Interaction volume radius: 5 \u00c5
Interaction volume height: 15 \u00c5
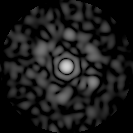
Disorder parameter: 0.8175